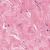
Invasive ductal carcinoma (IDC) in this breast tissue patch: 0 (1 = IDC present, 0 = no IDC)